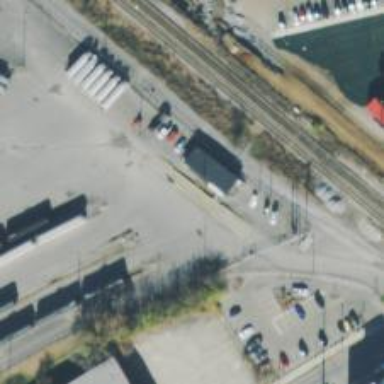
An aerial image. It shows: Weighbridge facility.